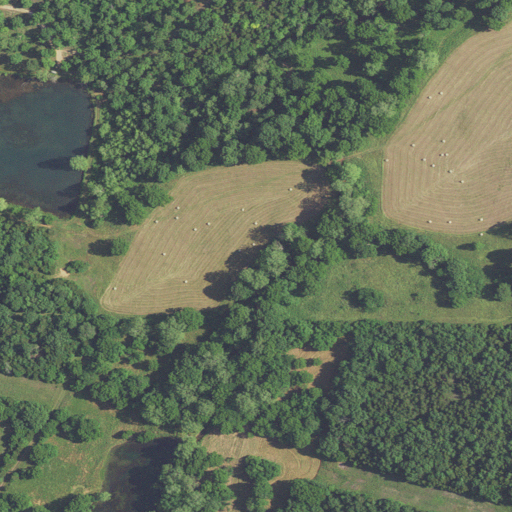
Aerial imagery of valley in Missouri named Carmen Hollow containing deciduous forest, pasture, mixed forest, open development, evergreen forest, open water, and medium intensity development